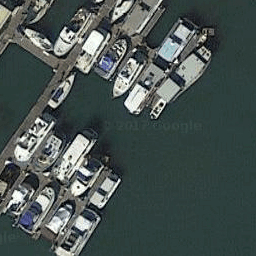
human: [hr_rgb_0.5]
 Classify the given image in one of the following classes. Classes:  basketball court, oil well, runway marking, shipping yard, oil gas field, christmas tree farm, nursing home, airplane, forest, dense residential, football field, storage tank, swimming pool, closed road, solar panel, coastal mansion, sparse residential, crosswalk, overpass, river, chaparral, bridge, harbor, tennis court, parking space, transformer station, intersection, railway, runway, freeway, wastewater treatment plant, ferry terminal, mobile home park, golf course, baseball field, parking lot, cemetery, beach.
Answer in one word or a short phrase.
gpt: harbor